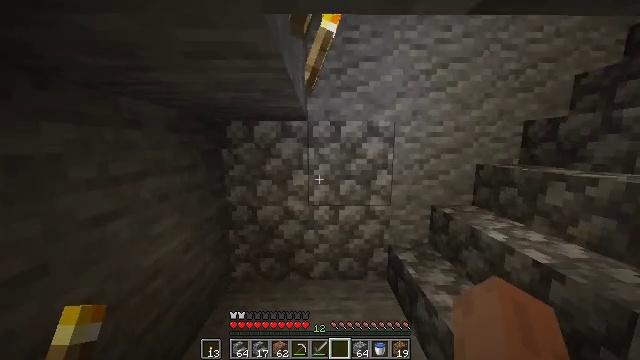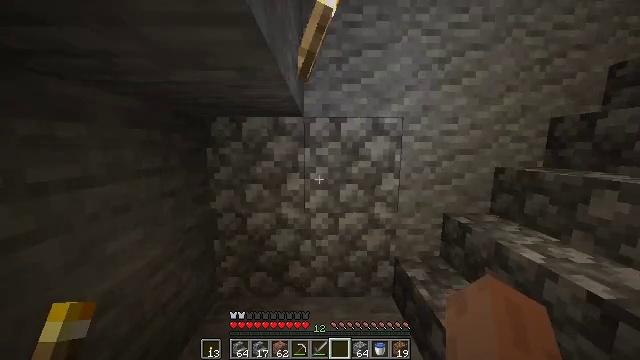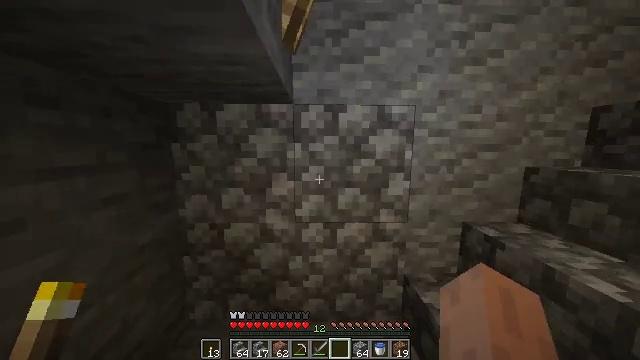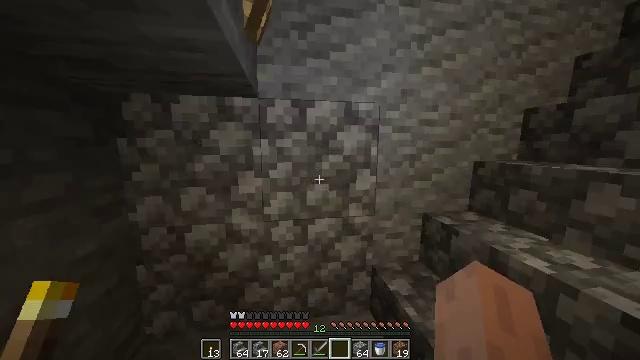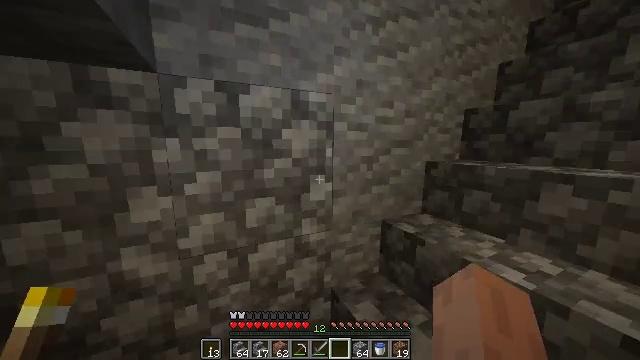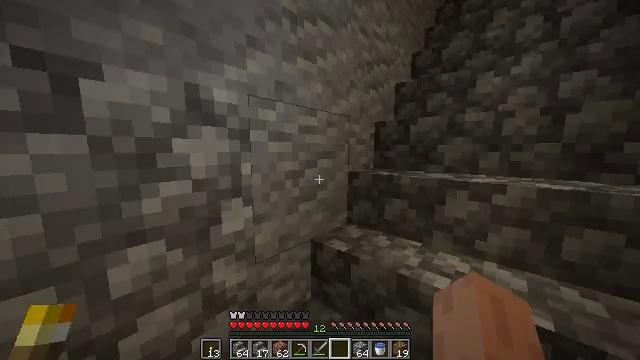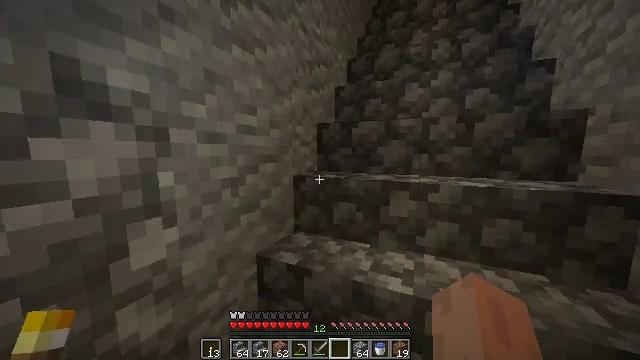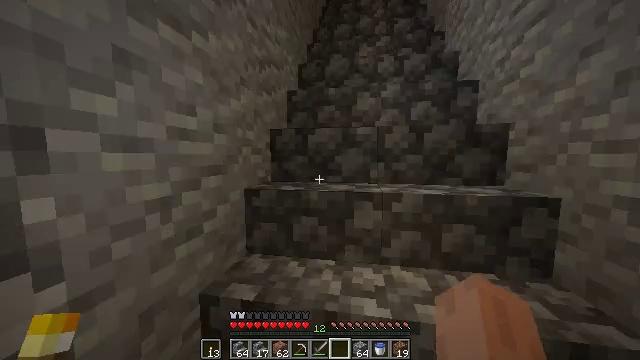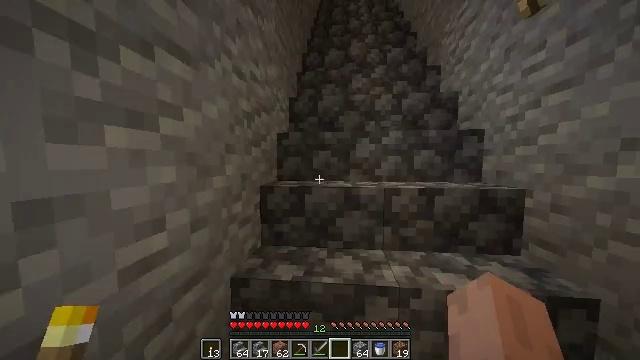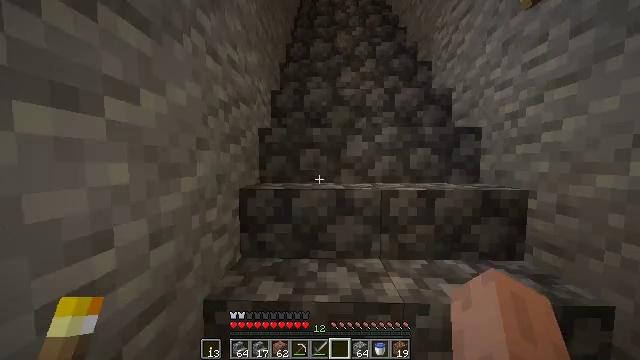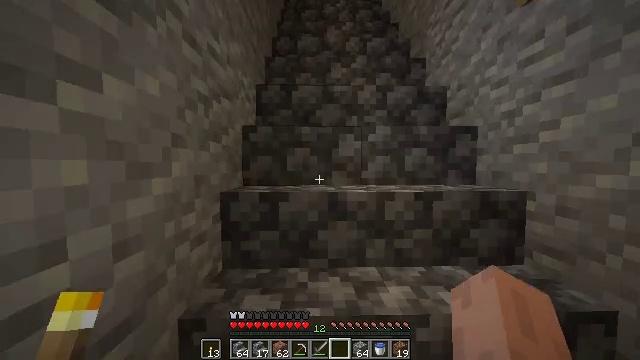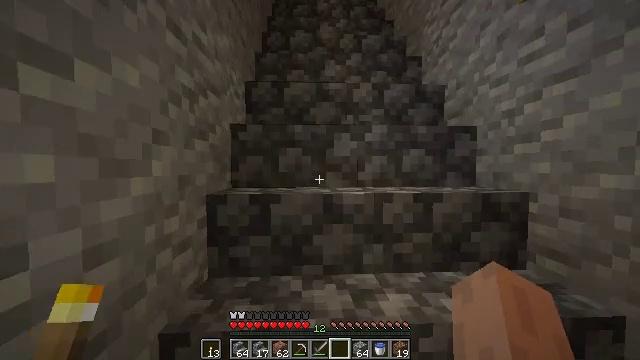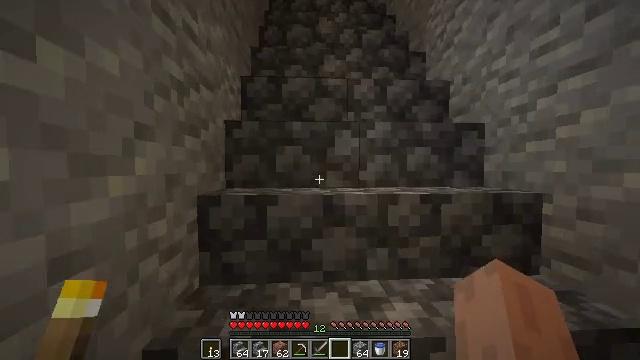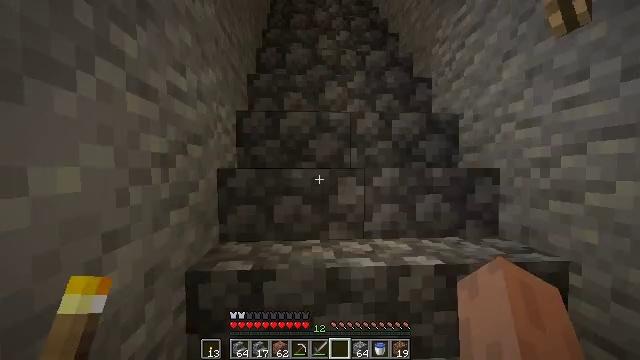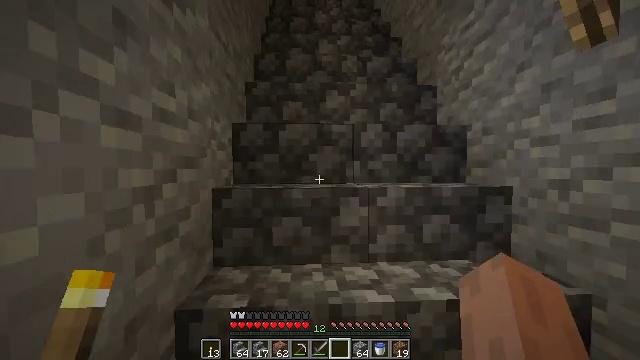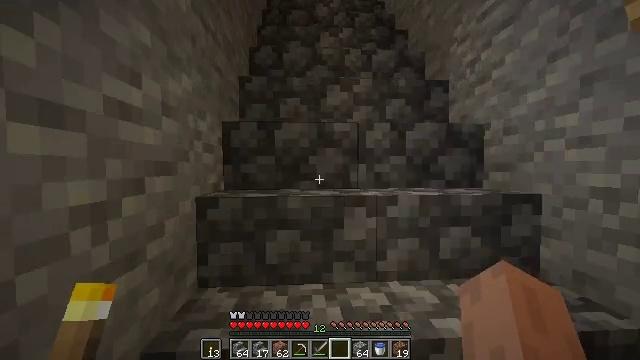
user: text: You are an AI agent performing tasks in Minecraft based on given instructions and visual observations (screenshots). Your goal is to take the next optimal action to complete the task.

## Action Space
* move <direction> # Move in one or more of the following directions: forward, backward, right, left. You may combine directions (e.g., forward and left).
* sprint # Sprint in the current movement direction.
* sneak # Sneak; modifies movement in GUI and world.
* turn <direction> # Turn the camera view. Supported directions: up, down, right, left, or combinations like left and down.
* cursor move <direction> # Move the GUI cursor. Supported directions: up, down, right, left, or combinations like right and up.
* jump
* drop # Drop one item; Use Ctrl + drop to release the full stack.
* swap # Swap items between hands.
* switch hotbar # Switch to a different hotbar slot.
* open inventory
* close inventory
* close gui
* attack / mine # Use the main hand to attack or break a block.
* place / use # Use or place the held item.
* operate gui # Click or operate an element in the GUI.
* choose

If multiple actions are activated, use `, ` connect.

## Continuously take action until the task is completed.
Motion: motion action
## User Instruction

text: Gather the iron door by mining it.
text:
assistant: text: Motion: move forward, sprint, attack / mine
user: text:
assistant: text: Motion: move forward, sprint, attack / mine
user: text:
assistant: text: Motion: move forward, sprint, turn right, attack / mine
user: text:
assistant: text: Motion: move forward, sprint, turn right, attack / mine
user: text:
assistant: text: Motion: move forward, sprint, turn right and up, attack / mine
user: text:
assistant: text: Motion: move forward, sprint, turn right, attack / mine
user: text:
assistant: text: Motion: move forward, sprint, turn right and up, attack / mine
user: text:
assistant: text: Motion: turn right, attack / mine
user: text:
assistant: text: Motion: turn right, attack / mine
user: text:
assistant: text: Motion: turn right, attack / mine
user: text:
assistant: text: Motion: turn right, attack / mine
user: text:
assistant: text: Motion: move forward, attack / mine
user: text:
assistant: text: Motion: move forward, attack / mine
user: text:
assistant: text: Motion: move forward, attack / mine
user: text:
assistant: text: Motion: move forward, attack / mine
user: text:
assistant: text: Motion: move forward, attack / mine
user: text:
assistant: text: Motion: move forward, attack / mine
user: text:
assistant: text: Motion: move forward, attack / mine
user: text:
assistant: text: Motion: move forward, attack / mine
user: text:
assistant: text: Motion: move forward, attack / mine
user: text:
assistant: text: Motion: move forward, attack / mine
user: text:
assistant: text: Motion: move forward, attack / mine
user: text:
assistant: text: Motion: move forward, attack / mine
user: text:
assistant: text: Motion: move forward, attack / mine
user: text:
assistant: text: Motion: move forward, attack / mine
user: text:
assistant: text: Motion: move forward, attack / mine
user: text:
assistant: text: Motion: move forward, attack / mine
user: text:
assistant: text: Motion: move forward, attack / mine
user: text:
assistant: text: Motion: move forward, attack / mine
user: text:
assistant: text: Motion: move forward, attack / mine